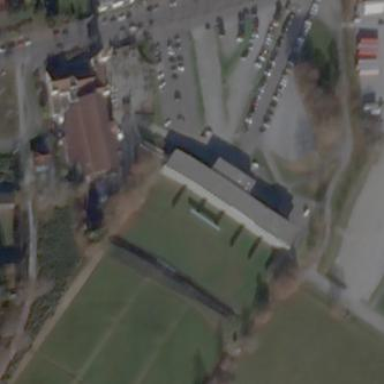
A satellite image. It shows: Public building used for shooting sports.